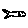
Label: fish